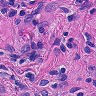
Metastatic tissue present: yes